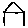
Label: house